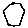
Label: hexagon